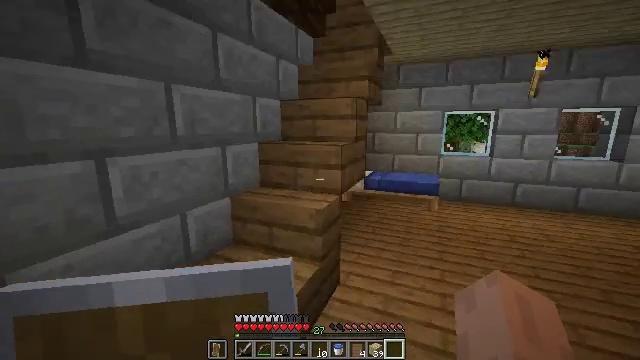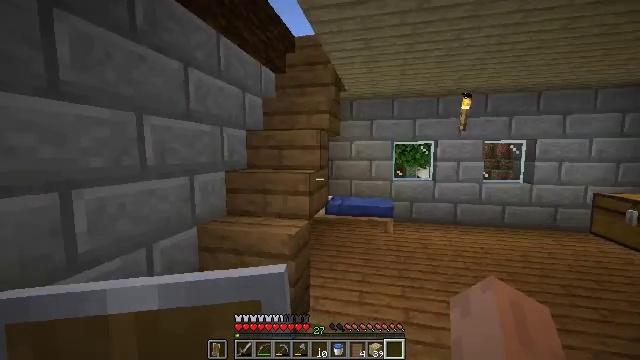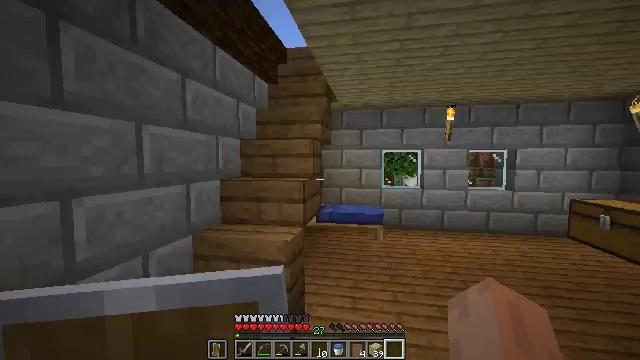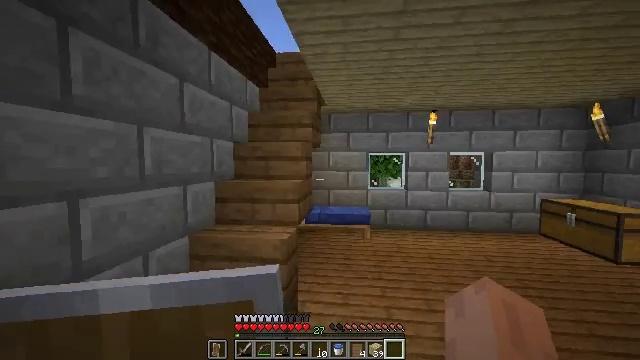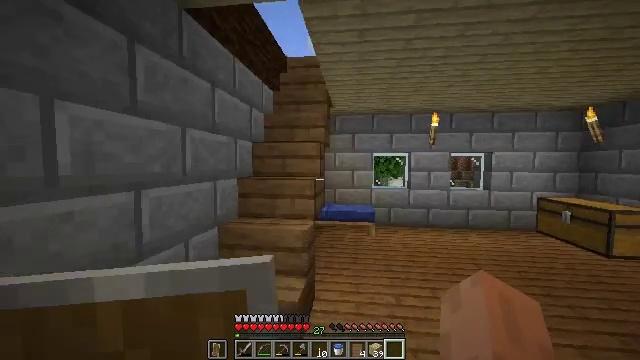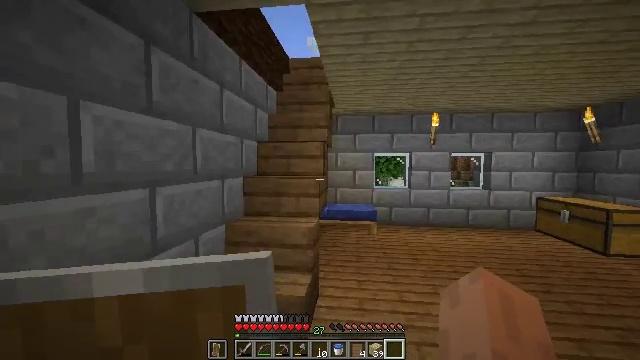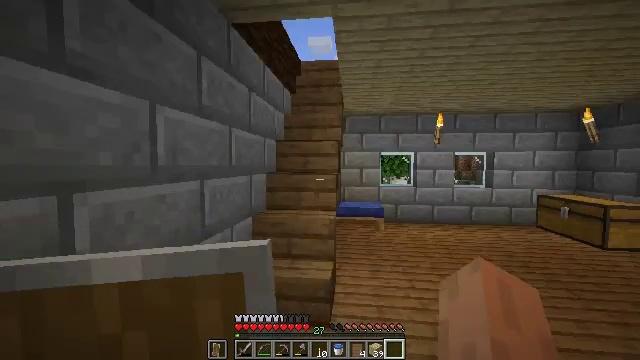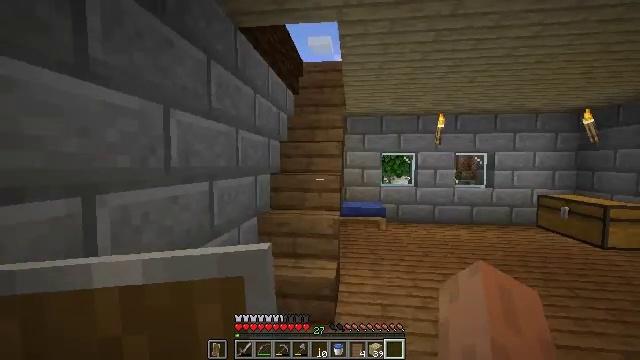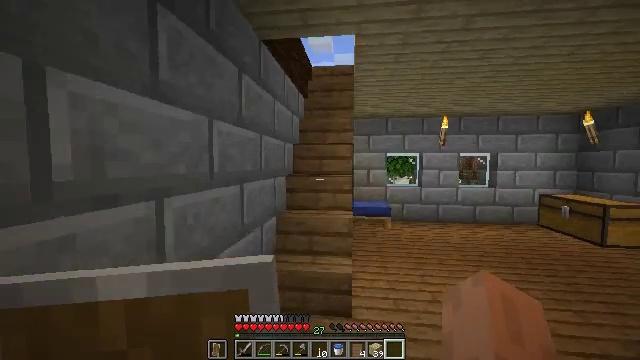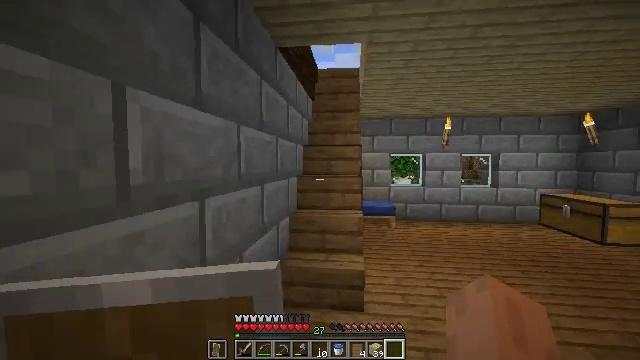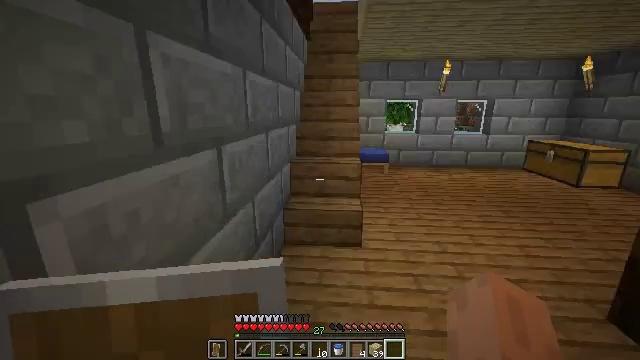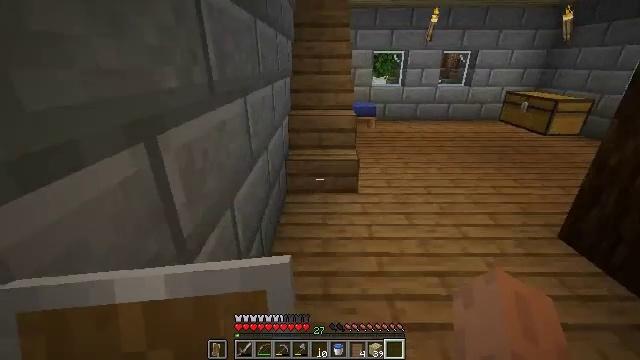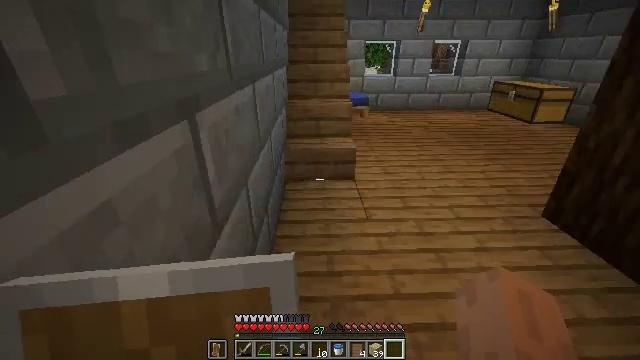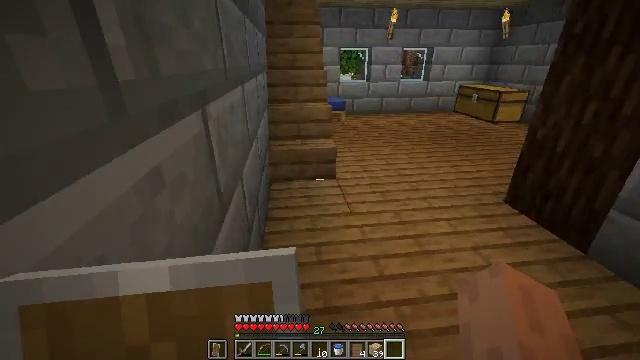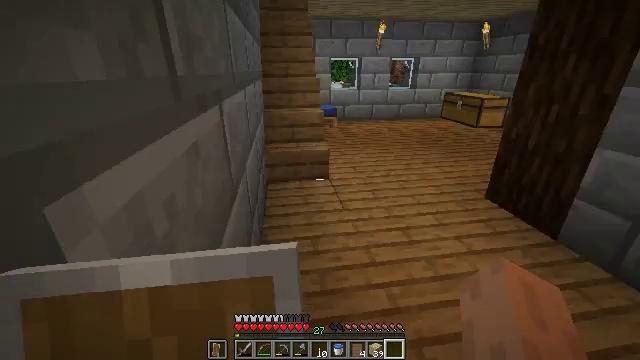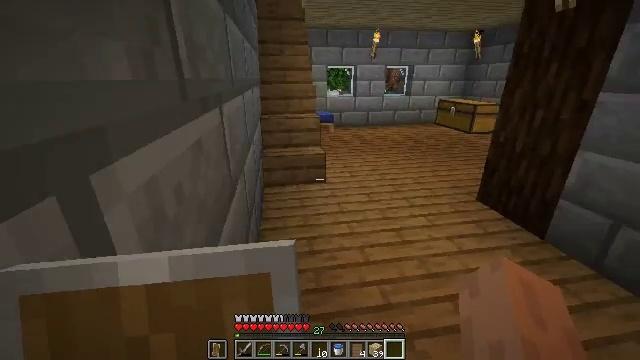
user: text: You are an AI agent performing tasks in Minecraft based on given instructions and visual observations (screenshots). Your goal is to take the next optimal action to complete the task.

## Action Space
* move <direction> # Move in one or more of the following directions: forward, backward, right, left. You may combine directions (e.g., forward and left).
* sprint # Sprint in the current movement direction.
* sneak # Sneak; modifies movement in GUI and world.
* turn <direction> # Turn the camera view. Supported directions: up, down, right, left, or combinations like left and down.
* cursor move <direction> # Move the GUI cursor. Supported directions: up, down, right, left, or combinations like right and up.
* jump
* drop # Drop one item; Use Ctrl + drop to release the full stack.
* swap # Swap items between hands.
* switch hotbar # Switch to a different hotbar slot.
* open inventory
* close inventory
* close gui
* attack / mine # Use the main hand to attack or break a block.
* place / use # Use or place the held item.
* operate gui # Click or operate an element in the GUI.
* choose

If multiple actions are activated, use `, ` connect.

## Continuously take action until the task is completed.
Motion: motion action
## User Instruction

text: Mine the blue bed to pick it up.
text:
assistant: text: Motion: move back and move left, turn right and up
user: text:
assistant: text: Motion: move back and move left, turn right and up
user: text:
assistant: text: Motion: move back and move left, turn right
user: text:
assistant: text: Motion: move back and move left
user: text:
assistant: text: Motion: move back and move left
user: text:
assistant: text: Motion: move back and move left
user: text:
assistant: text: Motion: move back and move left
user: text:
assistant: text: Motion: move back and move left
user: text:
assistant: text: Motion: move back and move left
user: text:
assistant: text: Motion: move back and move left, turn right and down
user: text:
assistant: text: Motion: move back and move left, turn right and down
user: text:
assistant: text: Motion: move back, turn right and down
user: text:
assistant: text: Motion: move back, turn right and up
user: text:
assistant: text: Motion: turn right and up
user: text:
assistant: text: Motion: turn up
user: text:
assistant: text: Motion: turn up
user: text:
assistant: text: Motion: move forward and move right, turn right and up
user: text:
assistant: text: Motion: move forward and move right, turn right
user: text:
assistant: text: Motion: move forward and move right, turn right
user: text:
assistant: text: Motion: move forward and move right, turn right
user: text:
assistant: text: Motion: move forward and move right, turn right and down
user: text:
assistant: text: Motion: move forward and move right, turn right
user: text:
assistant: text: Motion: move forward and move right, turn left and up
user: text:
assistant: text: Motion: move forward, turn left
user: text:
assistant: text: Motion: move forward, turn left
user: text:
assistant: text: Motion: move forward, turn left
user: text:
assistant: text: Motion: move forward, turn left
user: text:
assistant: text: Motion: move forward
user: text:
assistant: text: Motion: move forward
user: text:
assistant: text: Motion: move forward